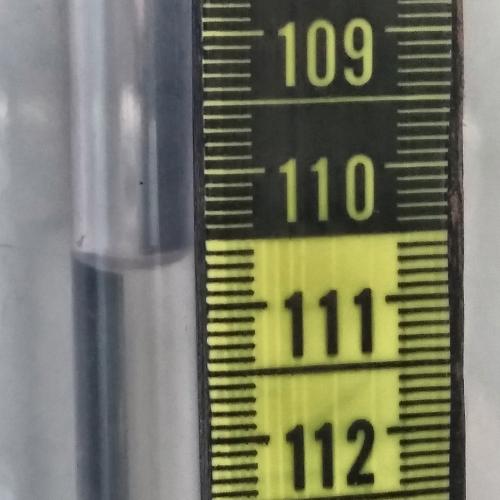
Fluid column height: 110.7 cm